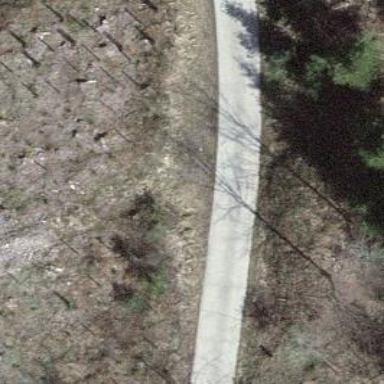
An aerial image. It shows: Concrete service road.